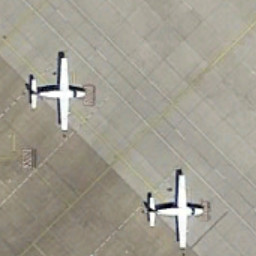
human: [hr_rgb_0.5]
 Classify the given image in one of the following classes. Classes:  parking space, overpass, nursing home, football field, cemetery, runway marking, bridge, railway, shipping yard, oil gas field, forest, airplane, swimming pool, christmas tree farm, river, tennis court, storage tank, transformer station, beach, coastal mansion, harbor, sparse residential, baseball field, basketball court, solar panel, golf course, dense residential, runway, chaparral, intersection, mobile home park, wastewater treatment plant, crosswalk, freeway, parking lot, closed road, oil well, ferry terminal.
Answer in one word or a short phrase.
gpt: airplane